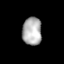
Tissue: lung
Cell type: Fibroblasts
Senescence score: 0.6047
Nuclear area (px): 526
Mean DAPI intensity: 176.433